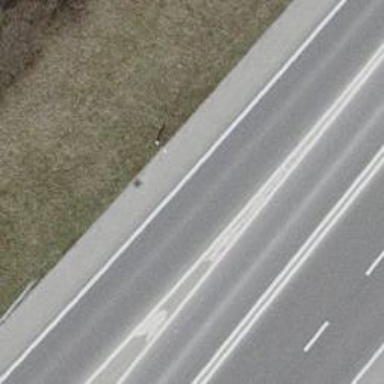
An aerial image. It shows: Asphalt motorway link.